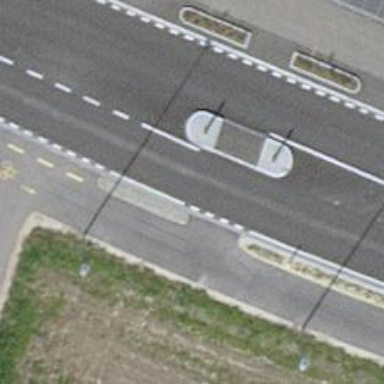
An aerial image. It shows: Unmarked road crossing.